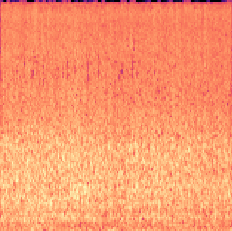
Sound class: Rain